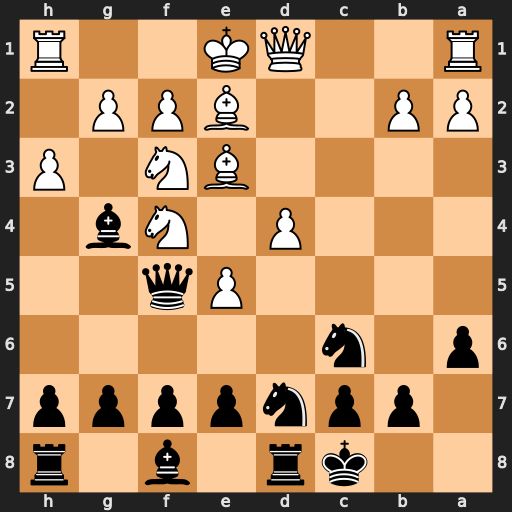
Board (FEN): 2kr1b1r/1ppnpppp/p1n5/4Pq2/3P1Nb1/4BN1P/PP2BPP1/R2QK2R
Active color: b
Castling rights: KQ
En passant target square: -
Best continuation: Bxf3 Bxf3 Ndxe5 Bg4 Nxg4